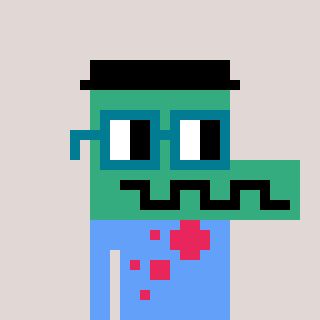
a pixel art character with square dark green glasses, a crocodile-shaped head and a blue-colored body on a warm background